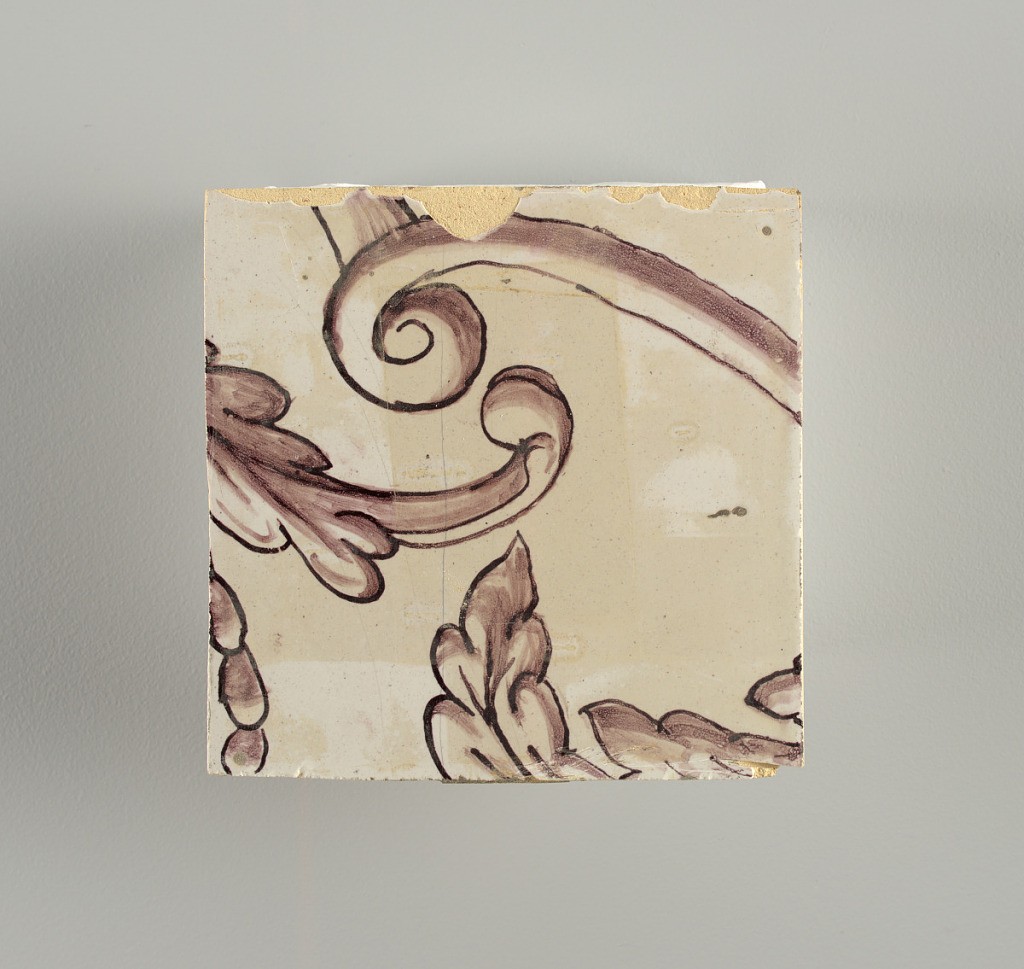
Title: Wall facing
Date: ca. 1725
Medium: tin-glazed earthenware, underglaze
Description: Two vertical rectangles, twenty-three tiles high.  A) Nine tiles wide at top; seven tiles wide at bottom.  B) Ten and one-half tiles wide.

Arabesque design of foliage.  A) with centered figure of Justice under a canopy.  B) with centered urn.